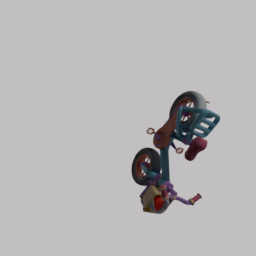
Label: mechanical